Question: How do I determine the color of a cell equal to another, example:
A4 is then C2 is cyan color cyan.
A2 is then C2 orange color is orange.

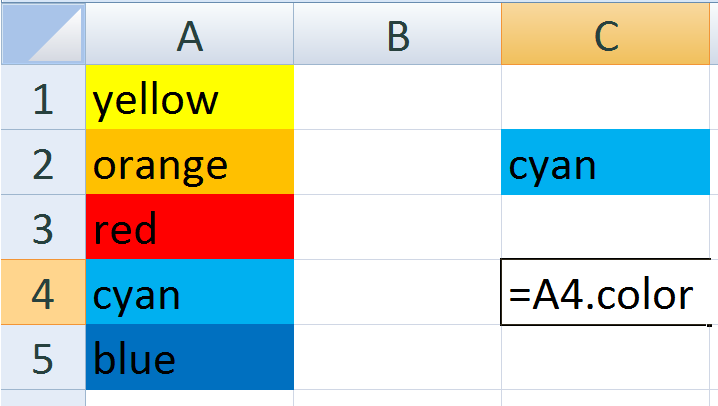
Answer: There is no excel-formula to get you the color of a cell, nor is there one, to set the color of a different one.
However, you can make a function to get the color of a specific cell - or, like in my example, the color of the function-calling cell:
'''
Public Function GetColor()
Dim rng As Range
If TypeName(Application.Caller) = "Range" Then
Set rng = Application.Caller
End If
GetColor = rng.Cells.Interior.Color
End Function
'''
Now you might, think, ok then I modify this, just to SET the color too. But no - does not work that way. In order to change a cells color, you would have to use 'Worksheet_Change' event and setup each cell to the long value inside them as their color.
'''
Target.Interior.Color = Target.Value
'''
Would be the line for that, when using 'Worksheet_Change'.
You can of course use 'ColorIndex' as well - just adapt accordingly.